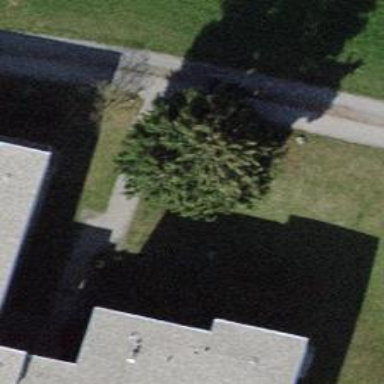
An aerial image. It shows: Needle-leaved tree in its natural environment.